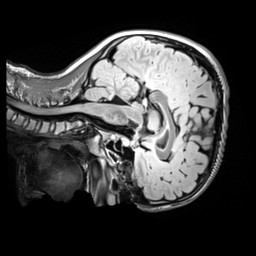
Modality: FLAIR
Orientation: sagittal
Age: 12
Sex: female
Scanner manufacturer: siemens
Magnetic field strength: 3 T
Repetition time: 5 s
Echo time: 0.388 s